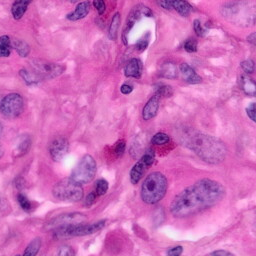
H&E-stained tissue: Pancreatic